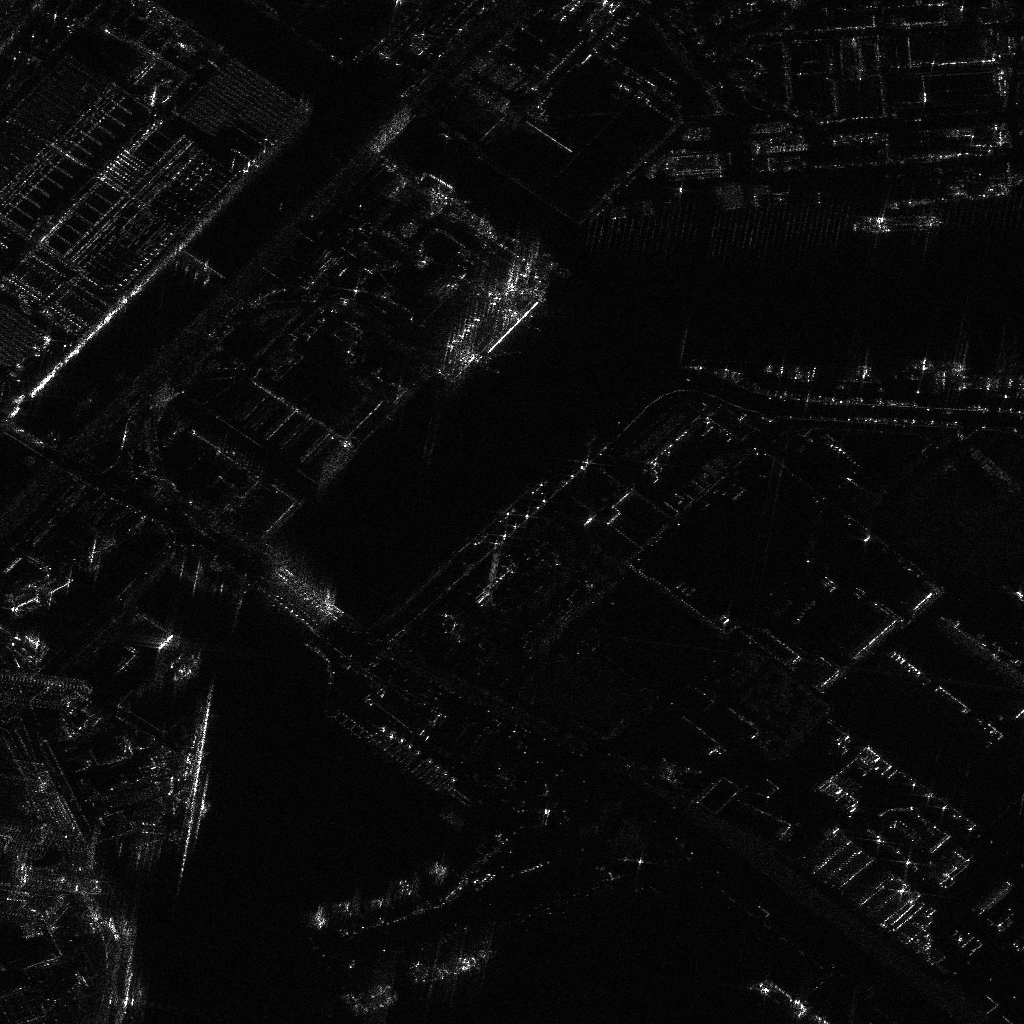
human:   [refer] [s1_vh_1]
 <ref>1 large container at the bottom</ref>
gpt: <box>[[42, 89, 44, 98, 64]]</box>

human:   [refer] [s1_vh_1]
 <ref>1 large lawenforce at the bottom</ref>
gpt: <box>[[35, 95, 37, 100, 71]]</box>

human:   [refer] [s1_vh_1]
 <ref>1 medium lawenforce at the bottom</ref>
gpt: <box>[[35, 93, 36, 98, 70]]</box>

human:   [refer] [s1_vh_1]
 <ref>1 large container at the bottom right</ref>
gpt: <box>[[73, 98, 84, 100, 36]]</box>

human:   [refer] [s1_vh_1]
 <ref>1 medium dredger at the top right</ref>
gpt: <box>[[83, 20, 91, 23, 1]]</box>